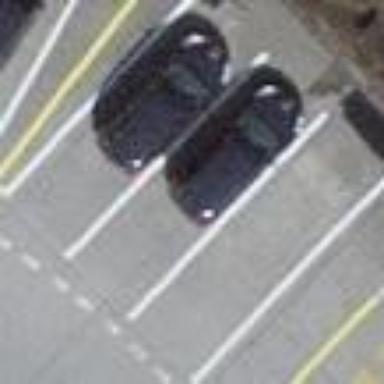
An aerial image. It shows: Parking area with surface.